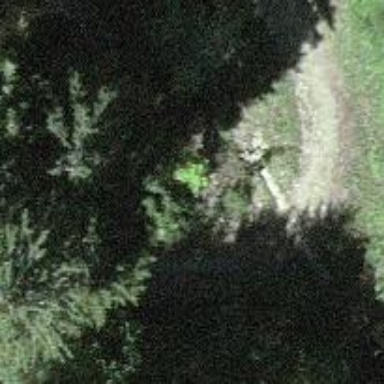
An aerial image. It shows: Culvert tunnel underneath ditch.